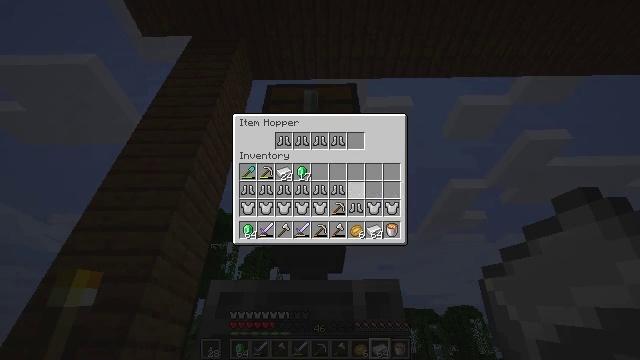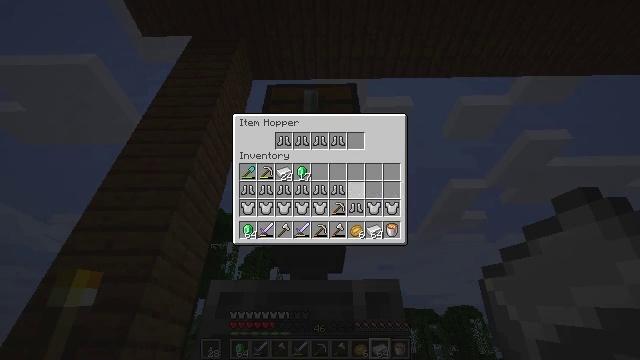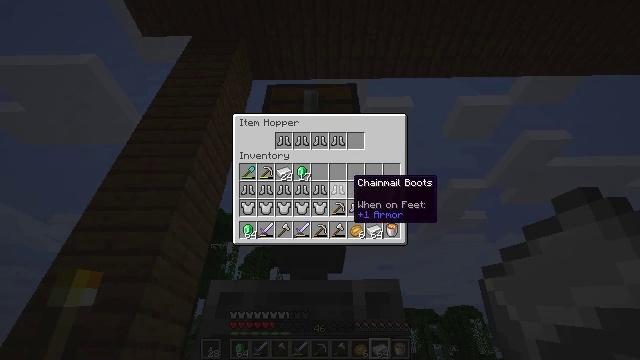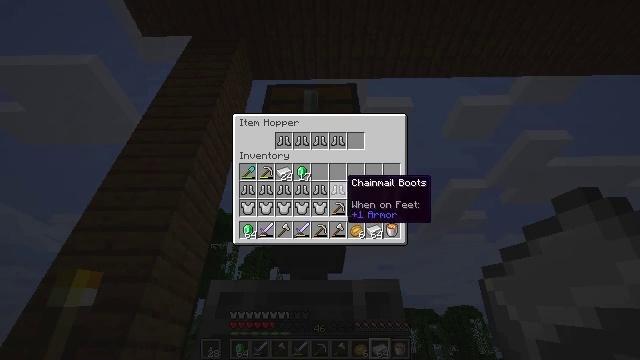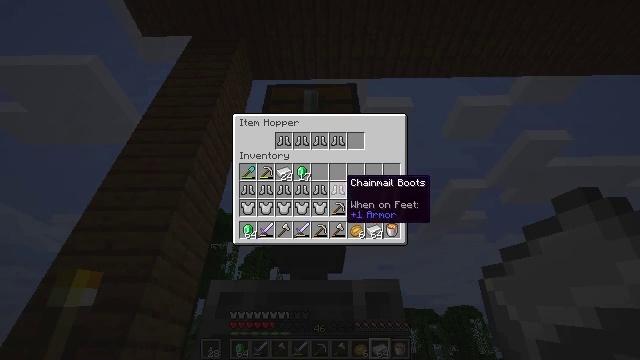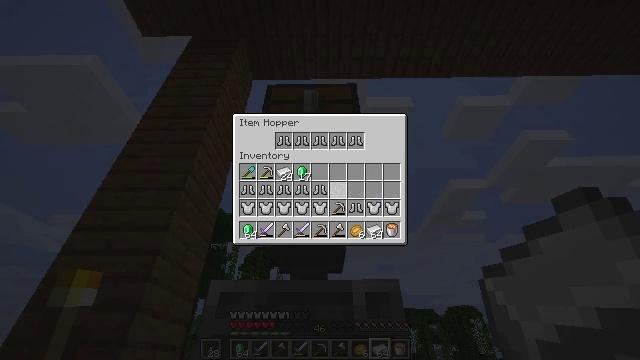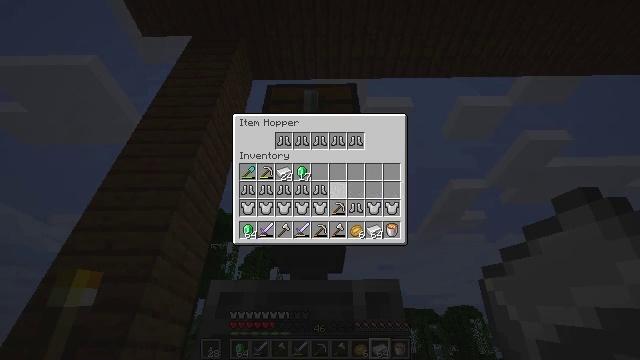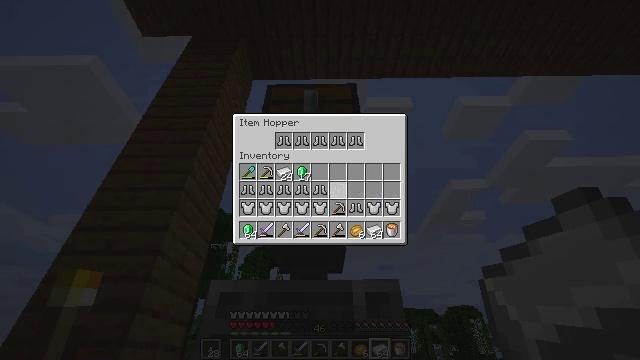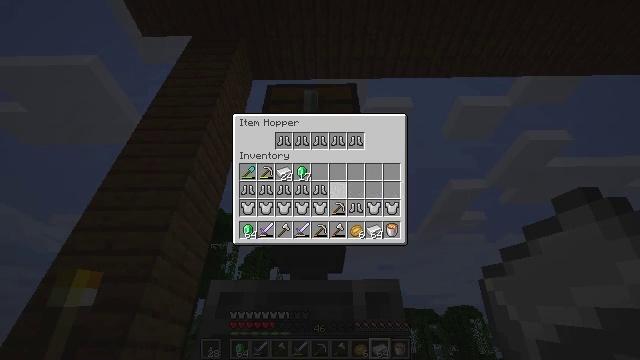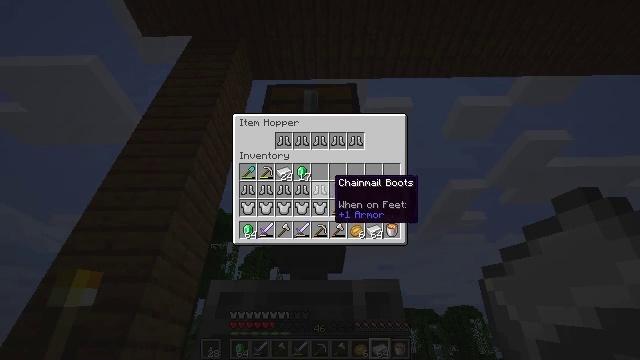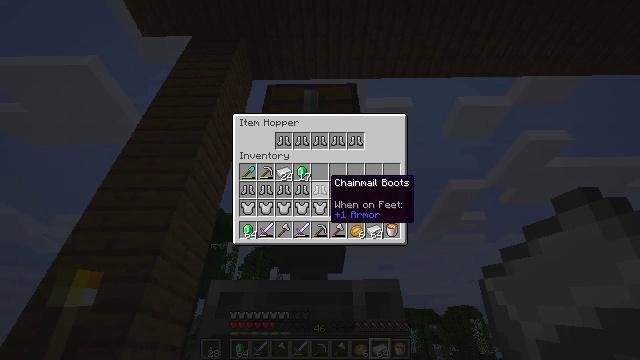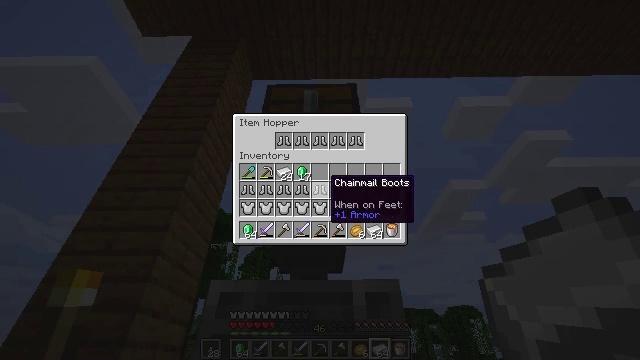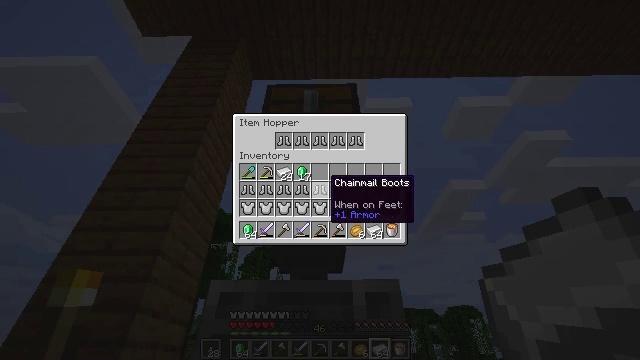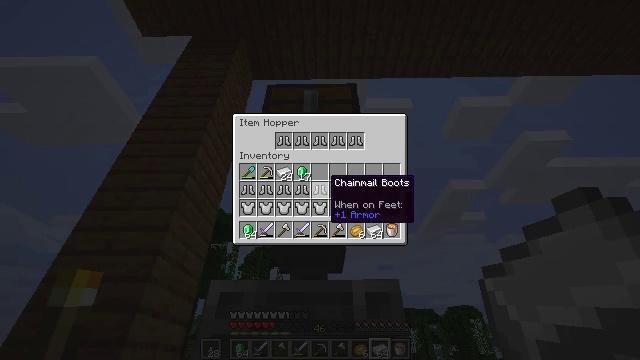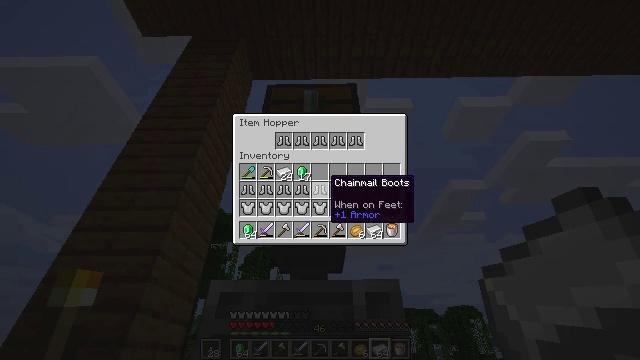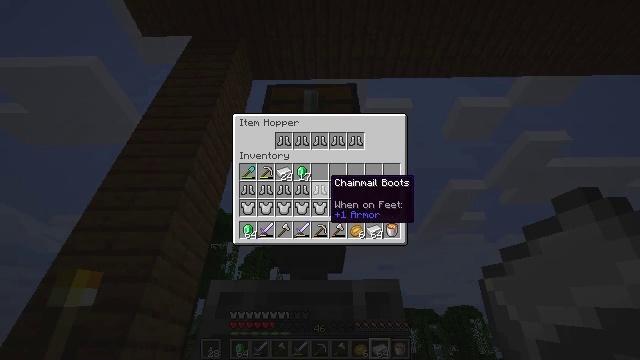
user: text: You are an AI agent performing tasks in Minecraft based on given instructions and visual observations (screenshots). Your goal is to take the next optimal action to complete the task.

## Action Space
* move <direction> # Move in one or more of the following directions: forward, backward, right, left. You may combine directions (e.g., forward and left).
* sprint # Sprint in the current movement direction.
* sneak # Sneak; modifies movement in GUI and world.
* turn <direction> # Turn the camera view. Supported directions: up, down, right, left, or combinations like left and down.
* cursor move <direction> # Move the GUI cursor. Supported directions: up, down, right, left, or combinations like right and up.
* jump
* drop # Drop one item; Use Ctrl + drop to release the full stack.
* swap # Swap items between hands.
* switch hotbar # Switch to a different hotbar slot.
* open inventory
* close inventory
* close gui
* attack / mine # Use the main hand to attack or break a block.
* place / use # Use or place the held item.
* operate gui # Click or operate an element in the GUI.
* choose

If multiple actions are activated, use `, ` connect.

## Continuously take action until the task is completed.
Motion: motion action
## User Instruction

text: Interact with the crafting table to create a chainmail chestplate.
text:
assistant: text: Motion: sneak, operate gui
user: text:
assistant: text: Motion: sneak, operate gui
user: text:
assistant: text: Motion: sneak
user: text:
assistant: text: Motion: sneak
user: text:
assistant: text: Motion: sneak, operate gui
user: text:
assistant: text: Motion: sneak, operate gui
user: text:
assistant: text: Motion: sneak, operate gui
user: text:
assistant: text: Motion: sneak, operate gui
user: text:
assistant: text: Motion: sneak
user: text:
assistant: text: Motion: sneak
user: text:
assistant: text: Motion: sneak, operate gui
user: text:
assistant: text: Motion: sneak, operate gui
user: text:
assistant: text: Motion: sneak, operate gui
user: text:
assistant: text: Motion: sneak, operate gui
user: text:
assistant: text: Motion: sneak
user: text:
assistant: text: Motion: sneak
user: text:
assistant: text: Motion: sneak
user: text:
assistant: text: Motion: no_op
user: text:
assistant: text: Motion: no_op
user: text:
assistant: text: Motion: no_op
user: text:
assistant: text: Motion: no_op
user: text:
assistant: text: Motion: no_op
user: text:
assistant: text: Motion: close gui
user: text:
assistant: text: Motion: no_op
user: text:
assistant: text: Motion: turn up
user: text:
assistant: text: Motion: turn left and up
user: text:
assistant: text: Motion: turn left and up
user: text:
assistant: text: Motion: turn up
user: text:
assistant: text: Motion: no_op
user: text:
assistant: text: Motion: no_op